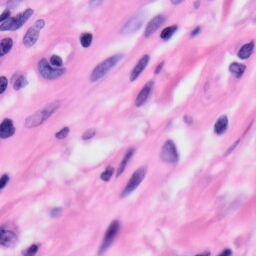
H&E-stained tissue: Skin